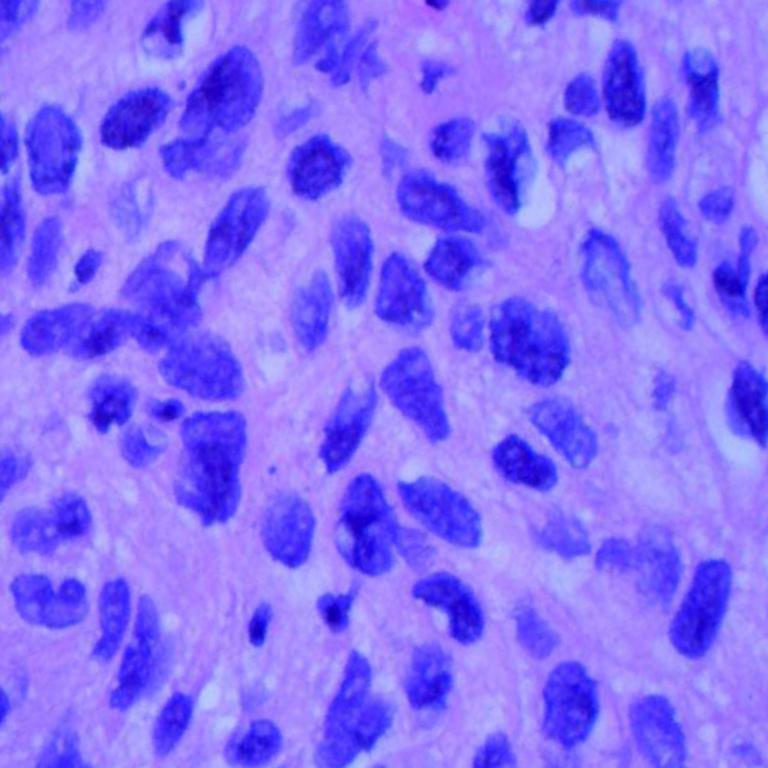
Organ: lung
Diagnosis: squamous carcinomas